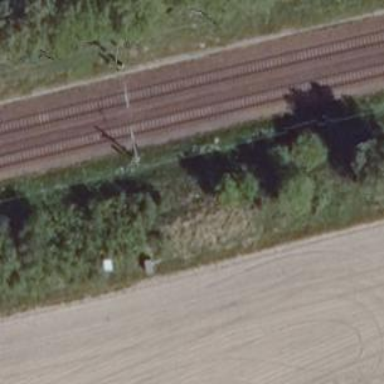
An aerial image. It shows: Milestone along the railway with catenary mast.